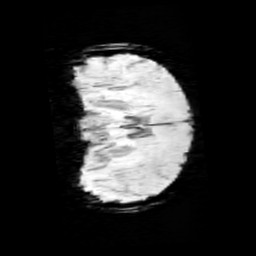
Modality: minIP
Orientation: coronal
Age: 11
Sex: female
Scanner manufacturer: siemens
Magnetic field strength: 3 T
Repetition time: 0.027 s
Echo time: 0.02 s